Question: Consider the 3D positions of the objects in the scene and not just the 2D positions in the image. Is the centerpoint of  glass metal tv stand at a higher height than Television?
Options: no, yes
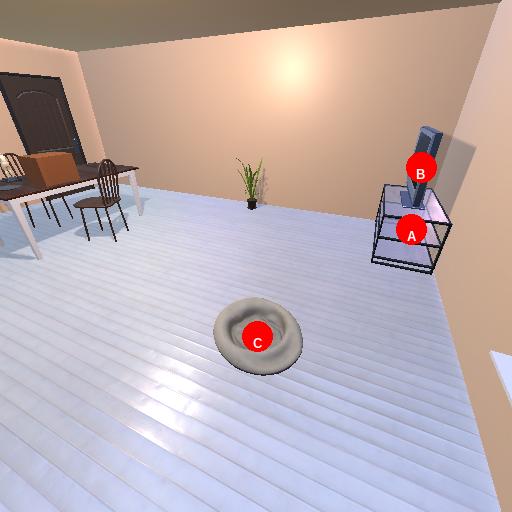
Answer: no